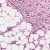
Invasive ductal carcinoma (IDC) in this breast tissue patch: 1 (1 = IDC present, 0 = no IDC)